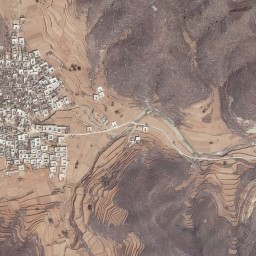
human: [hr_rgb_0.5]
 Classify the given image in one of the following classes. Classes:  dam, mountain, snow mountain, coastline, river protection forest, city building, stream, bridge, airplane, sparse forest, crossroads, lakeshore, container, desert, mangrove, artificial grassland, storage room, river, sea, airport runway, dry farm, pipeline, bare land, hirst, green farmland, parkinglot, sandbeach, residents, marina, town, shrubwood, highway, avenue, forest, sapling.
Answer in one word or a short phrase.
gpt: mountain